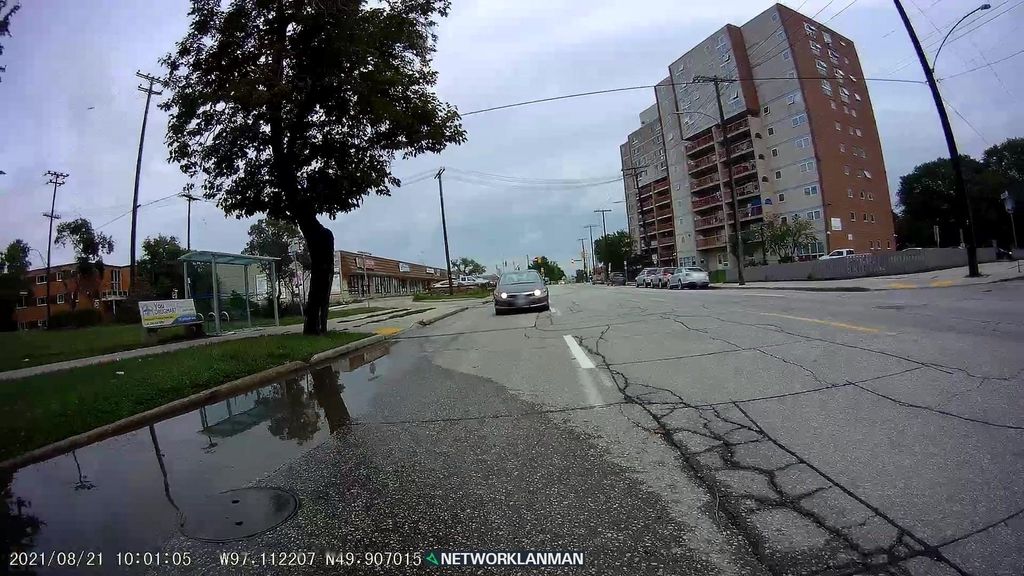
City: winnipeg